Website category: sports
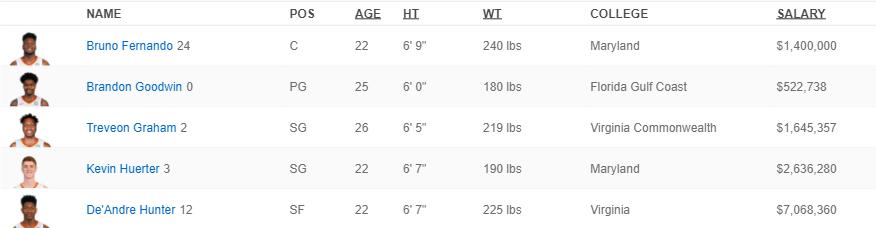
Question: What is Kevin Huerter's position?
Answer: SG

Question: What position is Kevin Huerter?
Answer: SG

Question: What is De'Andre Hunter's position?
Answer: SF

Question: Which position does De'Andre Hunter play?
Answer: SF

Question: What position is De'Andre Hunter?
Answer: SF

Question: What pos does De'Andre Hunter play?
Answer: SF

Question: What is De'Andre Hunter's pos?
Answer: SF

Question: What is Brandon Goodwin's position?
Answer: PG

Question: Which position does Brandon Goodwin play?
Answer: PG

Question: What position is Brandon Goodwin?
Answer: PG

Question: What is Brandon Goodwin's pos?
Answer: PG

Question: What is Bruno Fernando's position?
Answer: C

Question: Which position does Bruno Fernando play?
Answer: C

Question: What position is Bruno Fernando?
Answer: C

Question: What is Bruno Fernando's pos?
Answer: C

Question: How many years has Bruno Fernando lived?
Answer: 22

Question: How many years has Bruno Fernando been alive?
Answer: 22

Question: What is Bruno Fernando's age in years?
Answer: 22

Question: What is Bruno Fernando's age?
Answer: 22

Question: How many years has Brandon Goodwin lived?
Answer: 25

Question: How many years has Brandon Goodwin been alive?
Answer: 25

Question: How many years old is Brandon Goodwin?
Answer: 25

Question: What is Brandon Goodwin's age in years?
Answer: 25

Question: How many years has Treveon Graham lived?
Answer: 26

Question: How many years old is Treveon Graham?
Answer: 26

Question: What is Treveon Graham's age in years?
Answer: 26

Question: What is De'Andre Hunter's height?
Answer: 6' 7"

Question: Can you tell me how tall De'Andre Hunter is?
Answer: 6' 7"

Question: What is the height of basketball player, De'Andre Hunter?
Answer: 6' 7"

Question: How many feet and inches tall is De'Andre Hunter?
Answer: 6' 7"

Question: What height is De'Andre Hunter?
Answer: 6' 7"

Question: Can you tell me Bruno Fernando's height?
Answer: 6' 9"

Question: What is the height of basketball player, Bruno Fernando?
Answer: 6' 9"

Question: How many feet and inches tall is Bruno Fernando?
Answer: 6' 9"

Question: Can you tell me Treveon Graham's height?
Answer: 6' 5"

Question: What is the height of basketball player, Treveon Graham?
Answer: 6' 5"

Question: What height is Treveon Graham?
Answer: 6' 5"

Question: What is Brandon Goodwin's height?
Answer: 6' 0"

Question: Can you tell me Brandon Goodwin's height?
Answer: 6' 0"

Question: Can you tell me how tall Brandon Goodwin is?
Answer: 6' 0"

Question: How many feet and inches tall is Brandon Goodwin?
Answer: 6' 0"

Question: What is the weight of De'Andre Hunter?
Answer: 225 lbs

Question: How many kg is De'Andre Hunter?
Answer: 225 lbs

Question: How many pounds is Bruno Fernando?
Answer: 240 lbs

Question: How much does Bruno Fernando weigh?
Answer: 240 lbs

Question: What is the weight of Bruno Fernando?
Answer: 240 lbs

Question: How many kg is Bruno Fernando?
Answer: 240 lbs

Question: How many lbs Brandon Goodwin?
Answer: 180 lbs

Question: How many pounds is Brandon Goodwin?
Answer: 180 lbs

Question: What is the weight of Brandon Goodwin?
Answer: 180 lbs

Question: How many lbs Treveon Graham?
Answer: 219 lbs

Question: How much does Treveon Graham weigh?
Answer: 219 lbs

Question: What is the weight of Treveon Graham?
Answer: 219 lbs

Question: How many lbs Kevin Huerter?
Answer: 190 lbs

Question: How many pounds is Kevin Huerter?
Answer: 190 lbs

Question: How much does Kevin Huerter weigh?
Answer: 190 lbs

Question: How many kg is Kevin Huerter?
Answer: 190 lbs

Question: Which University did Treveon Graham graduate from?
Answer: Virginia Commonwealth

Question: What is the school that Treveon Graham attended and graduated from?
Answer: Virginia Commonwealth

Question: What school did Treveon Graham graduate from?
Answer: Virginia Commonwealth

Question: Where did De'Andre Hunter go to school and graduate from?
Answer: Virginia

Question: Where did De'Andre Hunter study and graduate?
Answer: Virginia

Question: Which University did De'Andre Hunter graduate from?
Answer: Virginia

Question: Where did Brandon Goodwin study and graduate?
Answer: Florida Gulf Coast